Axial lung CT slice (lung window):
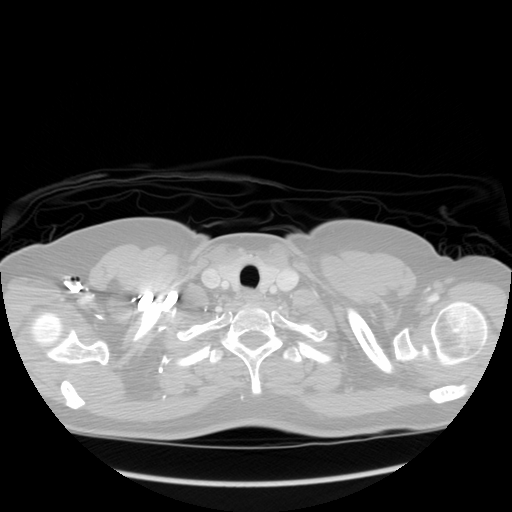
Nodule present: no